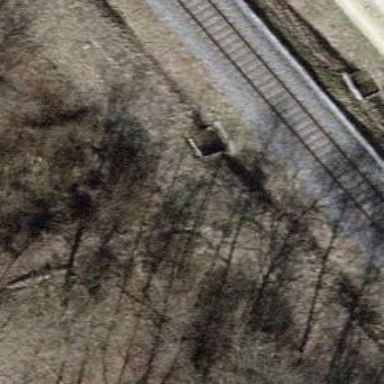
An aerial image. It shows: Culvert tunnel under ditch.